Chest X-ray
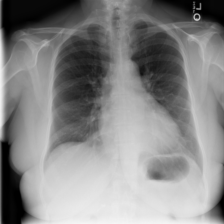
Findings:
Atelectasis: positive
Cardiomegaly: negative
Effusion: negative
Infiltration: negative
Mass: negative
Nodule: negative
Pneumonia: negative
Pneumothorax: negative
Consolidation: negative
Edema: negative
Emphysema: negative
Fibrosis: negative
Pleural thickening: negative
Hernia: negative